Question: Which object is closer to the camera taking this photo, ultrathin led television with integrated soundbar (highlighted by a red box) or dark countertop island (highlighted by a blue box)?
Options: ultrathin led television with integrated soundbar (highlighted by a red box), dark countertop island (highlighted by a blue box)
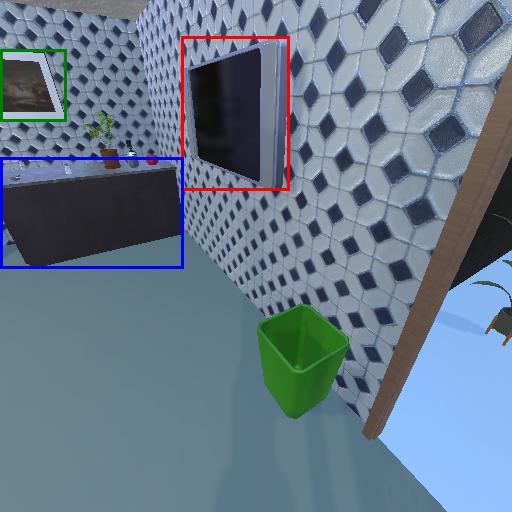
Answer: ultrathin led television with integrated soundbar (highlighted by a red box)